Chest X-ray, PA view. Patient: 29 years old, sex M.
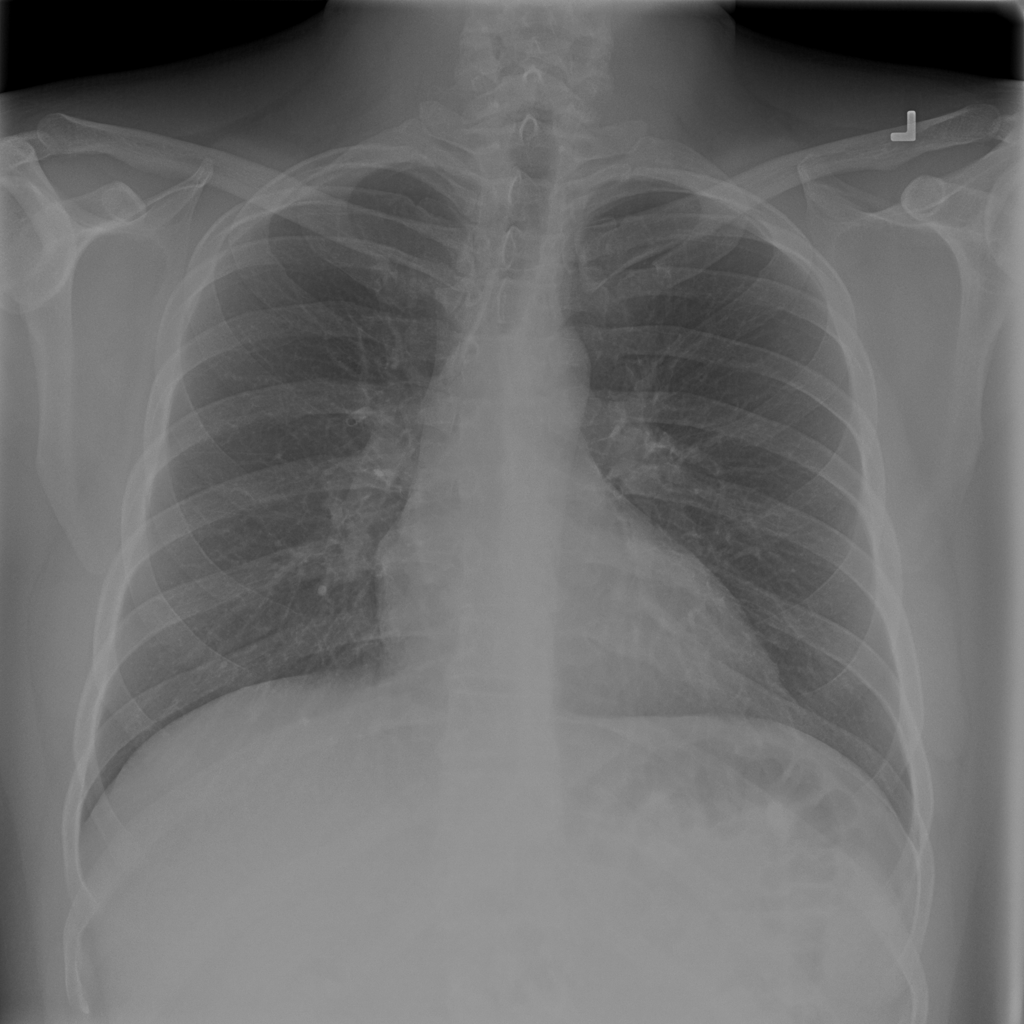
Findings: No Finding